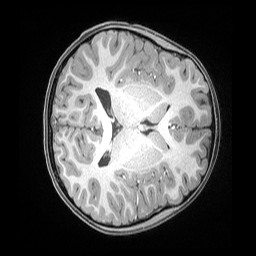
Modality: T1w
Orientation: axial
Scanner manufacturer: siemens
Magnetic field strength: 3 T
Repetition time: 2.53 s
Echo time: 0.00169 s